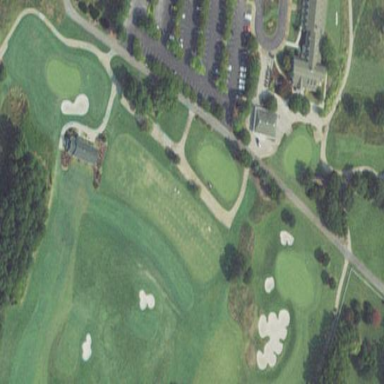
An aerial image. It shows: Grass area designated as golf tee.